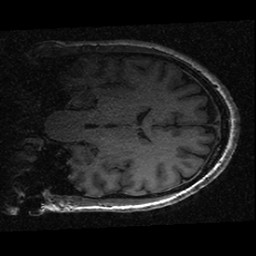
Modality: T1w
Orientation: coronal
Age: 47
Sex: male